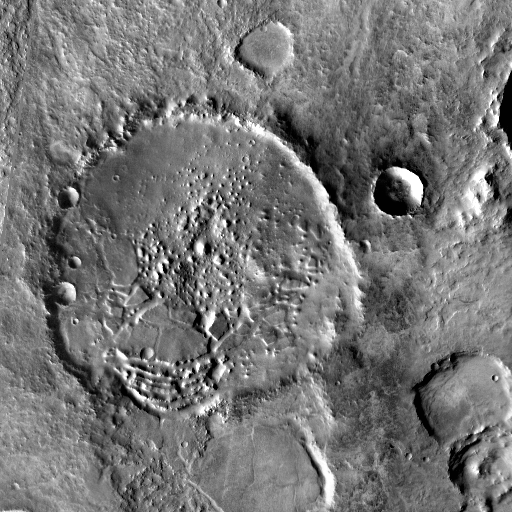
Crater classes present: Background, Other, Buried